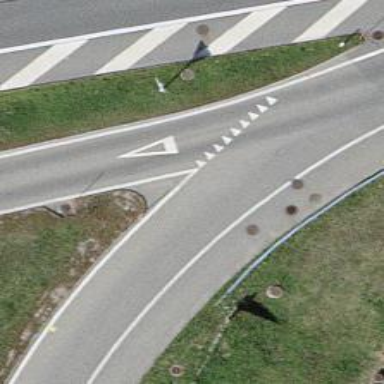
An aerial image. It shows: Road with "give way" sign.